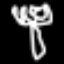
Label: fork